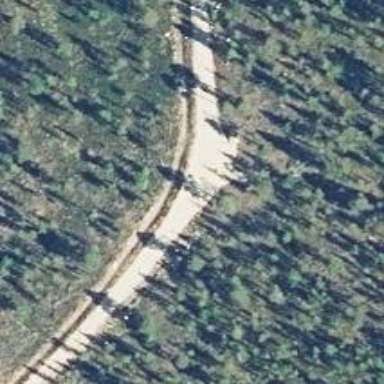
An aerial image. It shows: Track road.